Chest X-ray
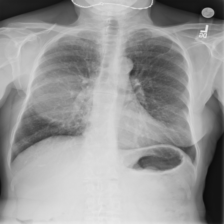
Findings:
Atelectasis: negative
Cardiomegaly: negative
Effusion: negative
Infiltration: negative
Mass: negative
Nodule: negative
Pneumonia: negative
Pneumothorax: negative
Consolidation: negative
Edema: negative
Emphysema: negative
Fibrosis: negative
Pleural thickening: negative
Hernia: negative